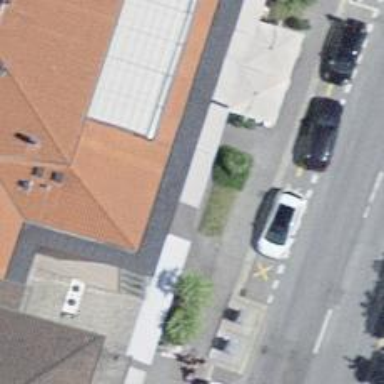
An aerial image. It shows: Restaurant.